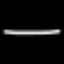
Label: line